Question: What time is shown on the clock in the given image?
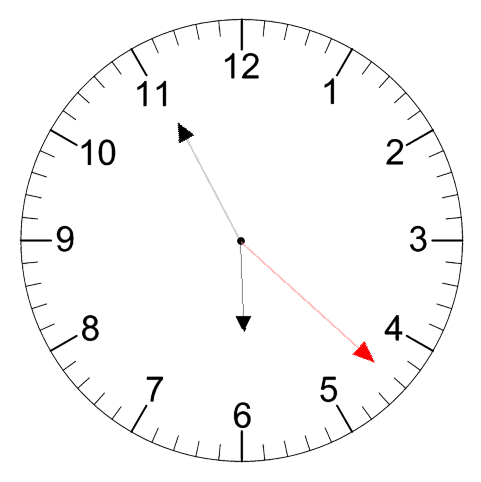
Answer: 05:55:22